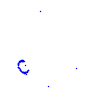
Particle: proton